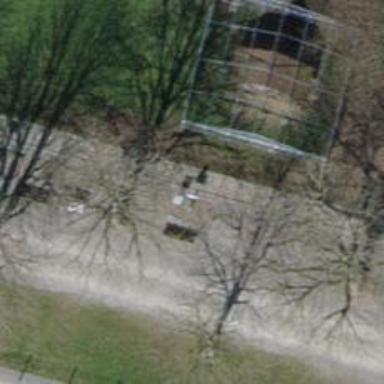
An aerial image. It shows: Brown bench in the vicinity.